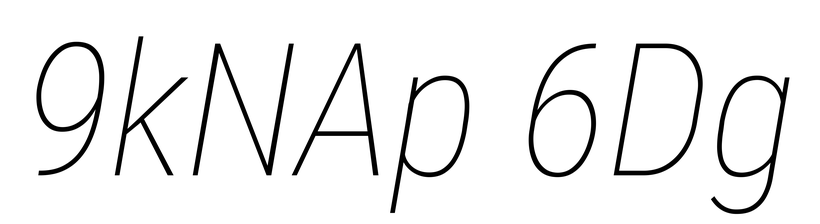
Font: Roboto-Italic_Condensed_Thin_Italic